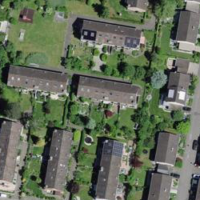
EUNIS habitat code: 55
Species observed at this site:
Rubus saxatilis
Cephalanthera longifolia
Phytolacca americana